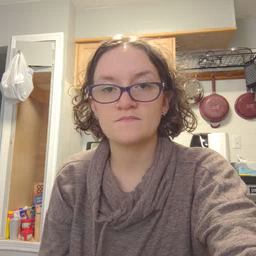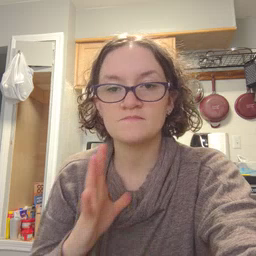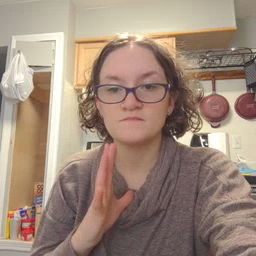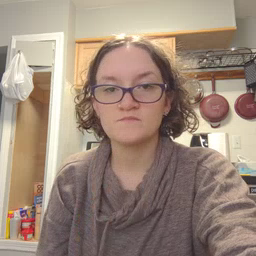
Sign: fine